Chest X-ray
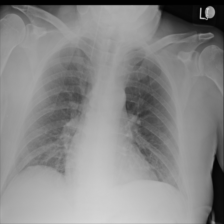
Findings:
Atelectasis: negative
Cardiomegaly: negative
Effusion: negative
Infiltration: negative
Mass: negative
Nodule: negative
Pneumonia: negative
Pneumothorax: negative
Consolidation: negative
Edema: negative
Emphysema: negative
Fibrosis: negative
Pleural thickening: negative
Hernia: negative